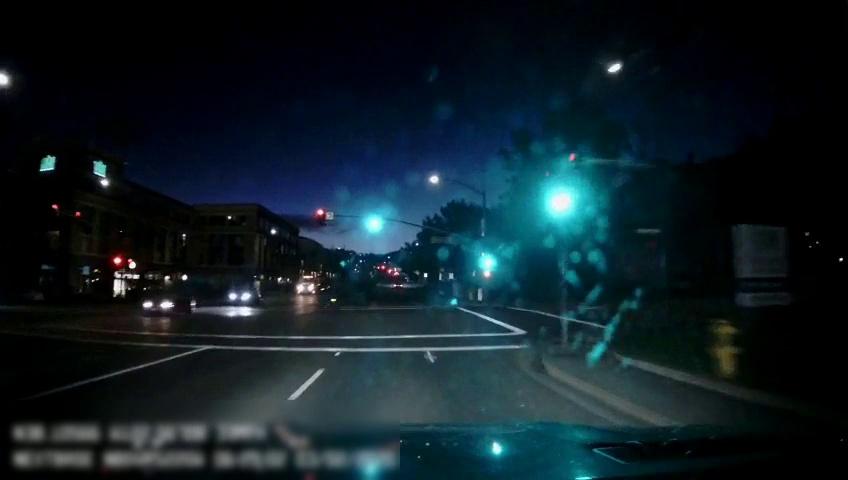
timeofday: Night
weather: Cloudy
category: Drivable Space
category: Vehicles | Car
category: Vehicles | Truck
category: Vehicles | Car
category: Lanes | Current Lane
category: Lanes | Alternate Lane
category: Traffic | Lights
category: Traffic | Lights
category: Traffic | Lights
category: Traffic | Lights
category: Traffic | Lights
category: Traffic | Lights
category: Traffic | Signs